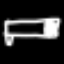
Label: bed